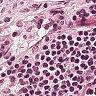
Metastatic tissue present: no